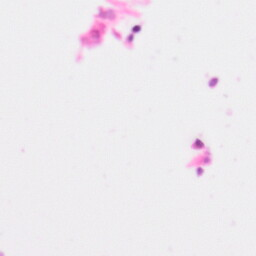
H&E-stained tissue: Colon